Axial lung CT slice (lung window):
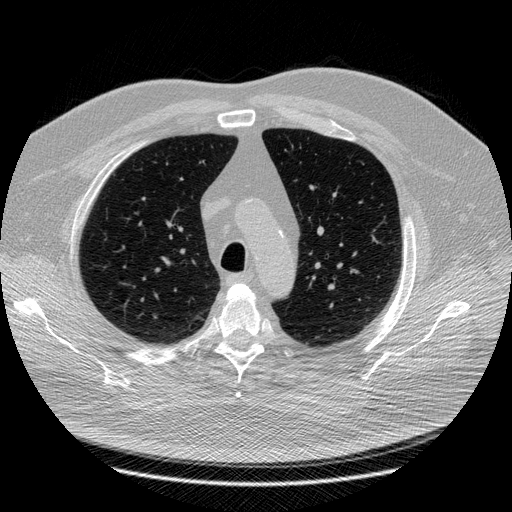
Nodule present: no